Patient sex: M
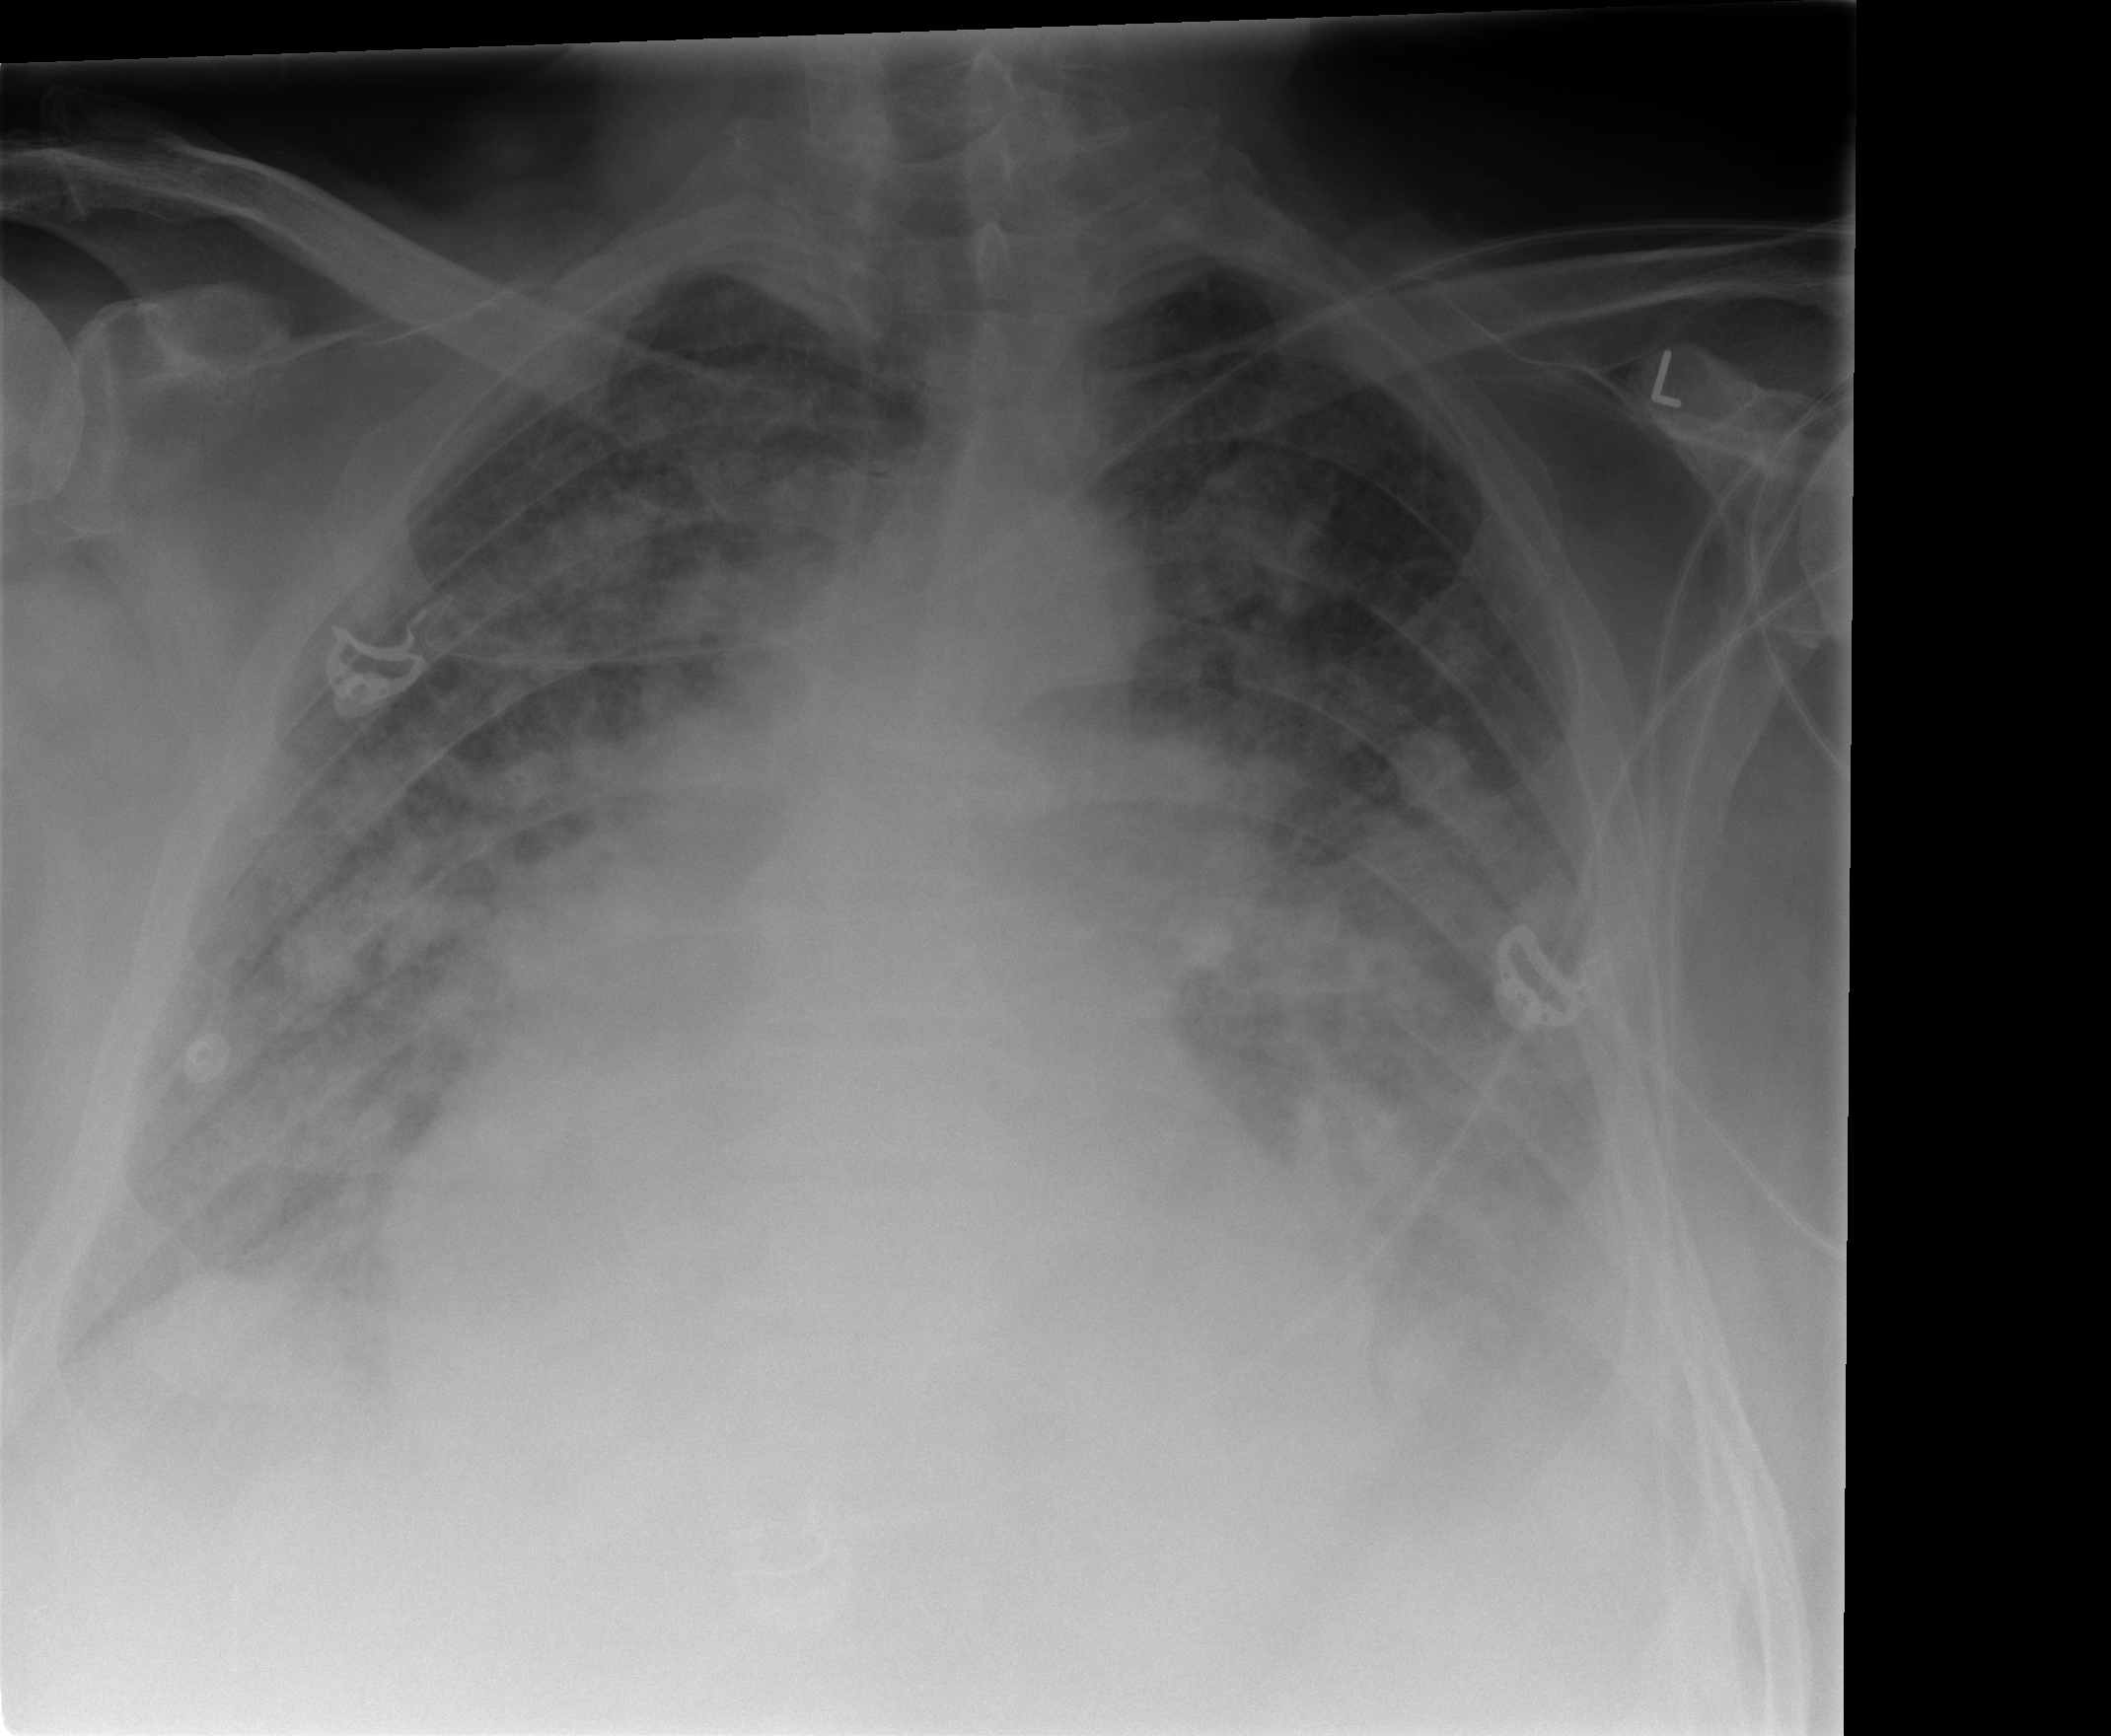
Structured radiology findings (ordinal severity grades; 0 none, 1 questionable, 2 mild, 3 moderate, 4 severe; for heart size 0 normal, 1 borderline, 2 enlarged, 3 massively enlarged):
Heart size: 2
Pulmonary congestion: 3
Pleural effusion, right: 2
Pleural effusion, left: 2
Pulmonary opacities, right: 4
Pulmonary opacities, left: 4
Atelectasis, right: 3
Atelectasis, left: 3